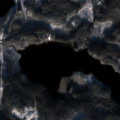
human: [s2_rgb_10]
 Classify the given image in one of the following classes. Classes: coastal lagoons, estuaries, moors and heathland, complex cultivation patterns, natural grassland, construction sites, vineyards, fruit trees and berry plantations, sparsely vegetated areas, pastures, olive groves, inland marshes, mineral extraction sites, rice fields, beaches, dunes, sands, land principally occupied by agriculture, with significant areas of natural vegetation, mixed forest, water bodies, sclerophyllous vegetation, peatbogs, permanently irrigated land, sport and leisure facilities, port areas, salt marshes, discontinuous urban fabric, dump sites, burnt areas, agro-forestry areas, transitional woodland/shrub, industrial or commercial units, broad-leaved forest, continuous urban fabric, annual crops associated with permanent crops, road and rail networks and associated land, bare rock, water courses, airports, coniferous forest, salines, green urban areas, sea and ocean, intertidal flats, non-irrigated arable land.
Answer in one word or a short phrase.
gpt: coniferous forest, mixed forest, water bodies